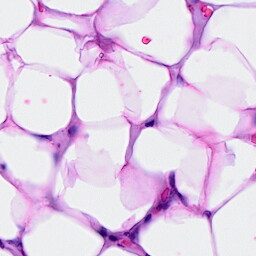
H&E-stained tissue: Breast